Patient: sex F, age 69
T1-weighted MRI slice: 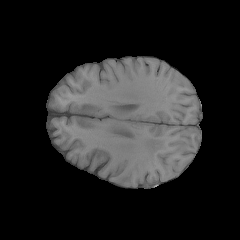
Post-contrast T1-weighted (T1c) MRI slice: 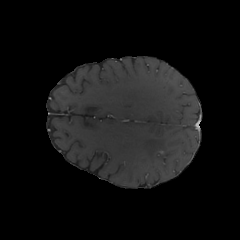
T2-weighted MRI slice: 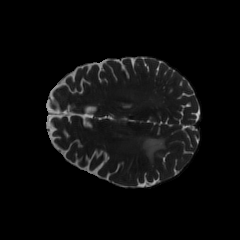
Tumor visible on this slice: yes
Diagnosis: Glioblastoma, IDH-wildtype
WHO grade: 4